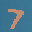
Label: 7